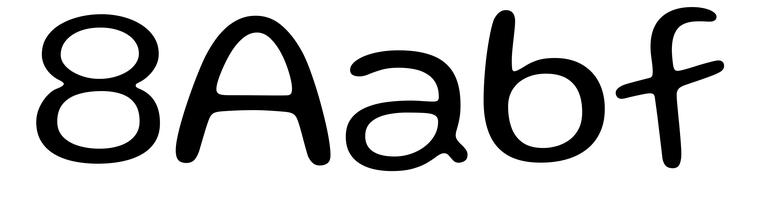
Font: Gluten_Light